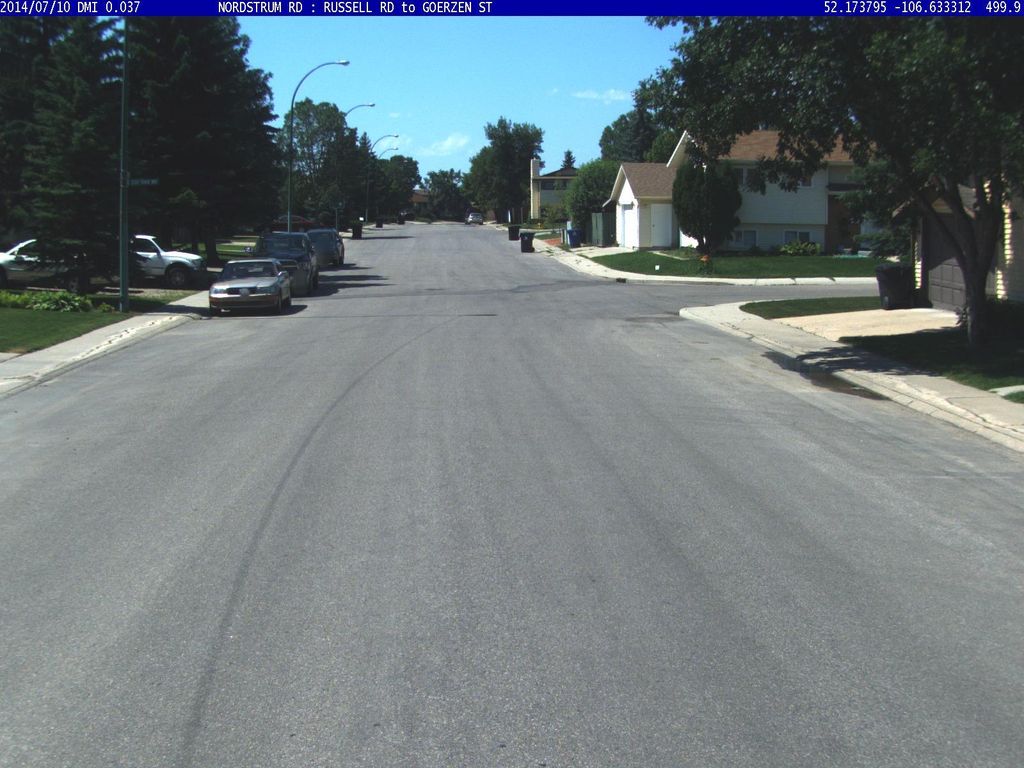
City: saskatoon